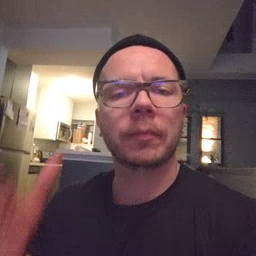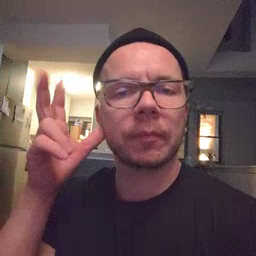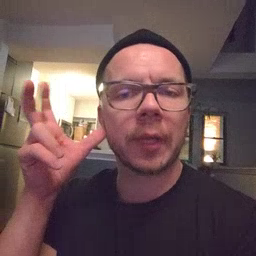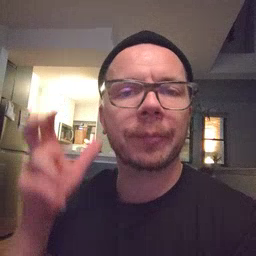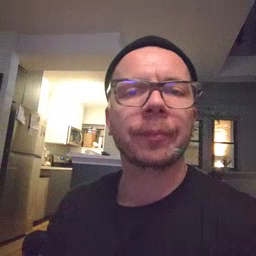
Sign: hear